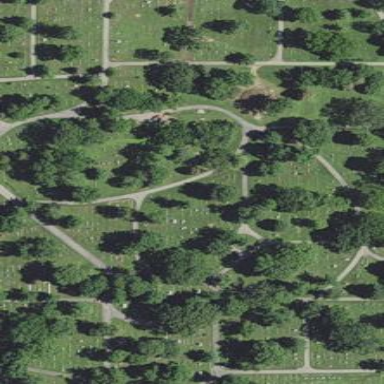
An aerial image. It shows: Cemetery.